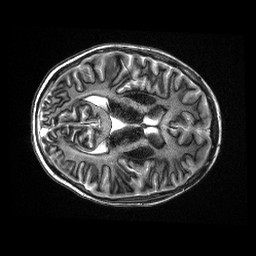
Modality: MP2RAGE
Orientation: axial
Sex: male
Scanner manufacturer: siemens
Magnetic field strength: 3 T
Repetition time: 5 s
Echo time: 0.00355 s